Question: I'm trying to make the buttons equaly wide and together they should be as wide as the JTextField above them.
code:
'''
window.setLayout(new GridBagLayout());
GridBagConstraints gb = new GridBagConstraints();
gb.gridx = 0;
gb.gridy = 0;
gb.gridwidth = 3;
gb.fill = GridBagConstraints.HORIZONTAL;
gb.gridwidth = GridBagConstraints.REMAINDER;
window.add(text,gb); //adds JTextField
gb.gridwidth = 1;
gb.gridy++;
window.add(one,gb); //adds JButton
gb.gridx++;
window.add(two,gb); //adds JButton
gb.gridx++;
window.add(three,gb); //adds JButton
'''

When I use 'gb.gridwidth = GridBagConstriants.RELATIVE;' this happens:
<URL>
Thanks in advance.
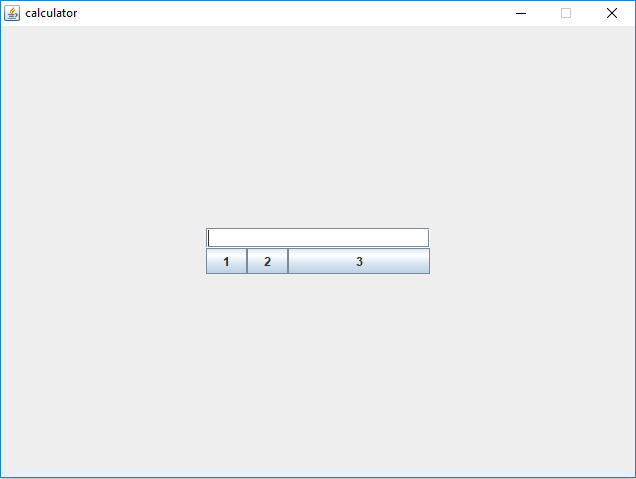
Answer: You can achieved this by setting 'GridBagConstraints.weightx = 1.0' for buttons.
Another key thing to notice is that I have added text field and buttons to a 'JPanel' and then added that 'JPanel' to the content pane of 'JFrame'. I have not added text field and buttons directly to the content pane.
'''
import javax.swing.*;
import java.awt.*;
public class EqualWidthButtons
{
public static void main(String[] args)
{
JPanel panel = new JPanel();
panel.setLayout(new GridBagLayout());
GridBagConstraints gb = new GridBagConstraints();
gb.gridx = 0;
gb.gridy = 0;
gb.gridwidth = 3;
gb.fill = GridBagConstraints.HORIZONTAL;
panel.add(new JTextField(20), gb);
gb.gridwidth = 1;
gb.gridy++;
gb.weightx = 1.0; // This is the important line
panel.add(new JButton("1"), gb);
gb.gridx++;
panel.add(new JButton("2"), gb);
gb.gridx++;
panel.add(new JButton("3"), gb);
JFrame frame = new JFrame();
frame.setDefaultCloseOperation(JFrame.EXIT_ON_CLOSE);
frame.getContentPane().setLayout(new GridBagLayout());
frame.getContentPane().add(panel, new GridBagConstraints());
frame.setBounds(300, 200, 400, 300);
frame.setVisible(true);
}
}
'''
<URL>